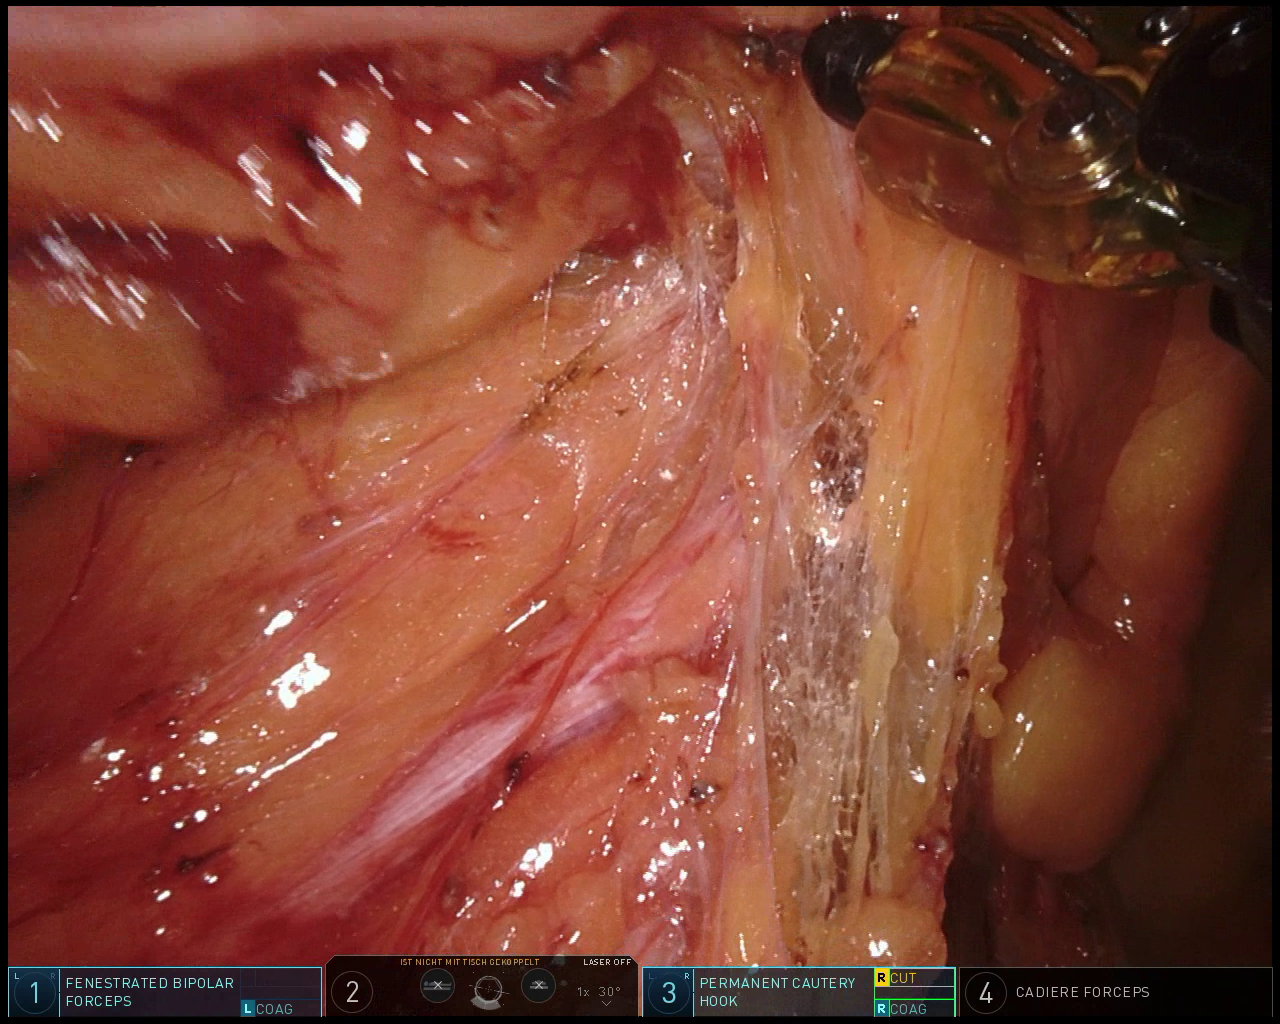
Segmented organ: ureter
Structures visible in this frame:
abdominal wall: no
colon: yes
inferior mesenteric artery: no
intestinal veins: no
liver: no
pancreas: no
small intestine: no
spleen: no
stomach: no
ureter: yes
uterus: no
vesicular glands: no